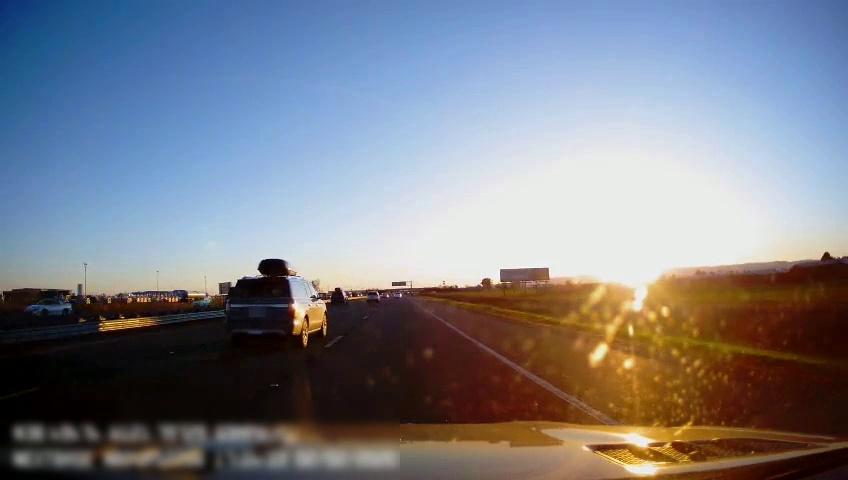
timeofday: Day
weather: Sunny
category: Drivable Space
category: Vehicles | SUV
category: Vehicles | SUV
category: Vehicles | SUV
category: Vehicles | SUV
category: Vehicles | Car
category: Vehicles | SUV
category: Lanes | Alternate Lane
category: Lanes | Alternate Lane
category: Lanes | Current Lane
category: Lanes | Alternate Lane
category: Traffic | Signs